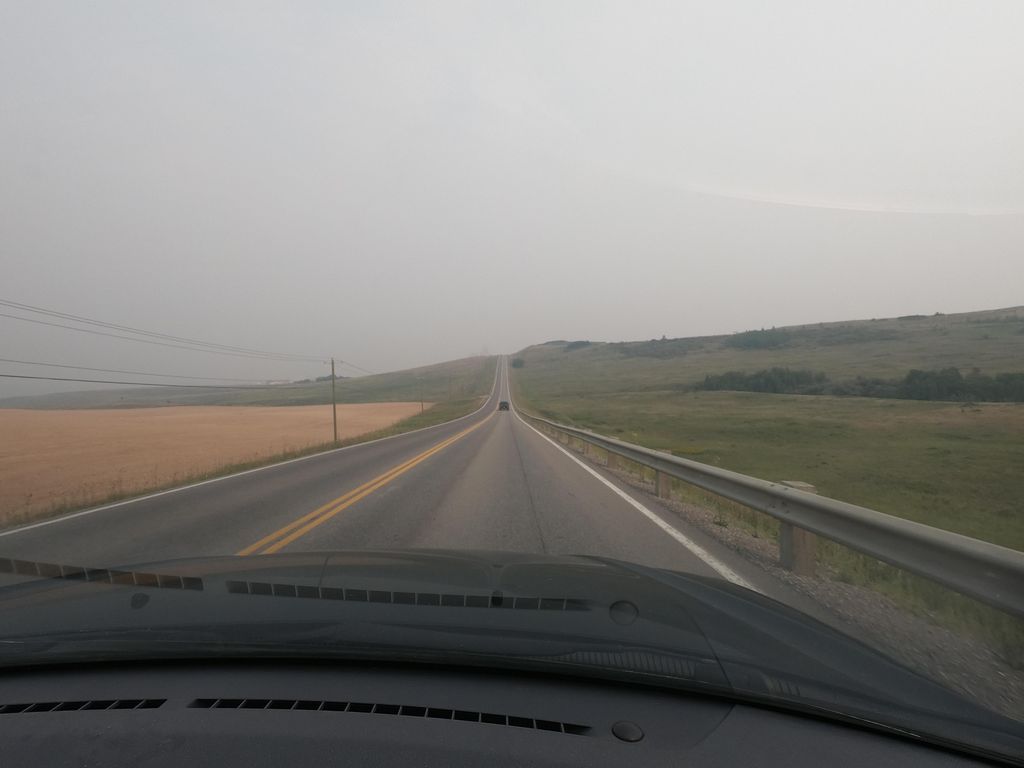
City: calgary